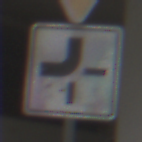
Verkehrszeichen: VerlaufVorfahrtsstrasse2
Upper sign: VorfahrtGewaehren
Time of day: Midday
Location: Roofed (Urban)
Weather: Overcast
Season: NotSpecified
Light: Artificial